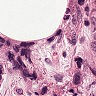
Metastatic tissue present: yes